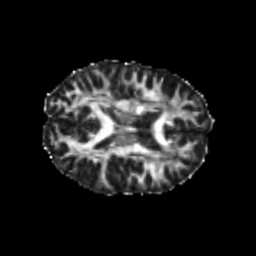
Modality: FA
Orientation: axial
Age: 22
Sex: female
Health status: healthy
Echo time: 0.074 s